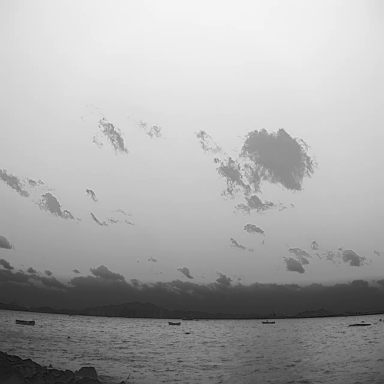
There are three bulk_carriers in the infrared image.